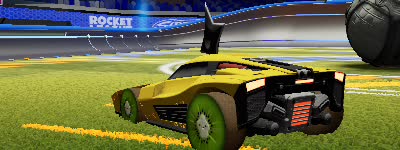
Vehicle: breakout